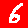
Digit: 6